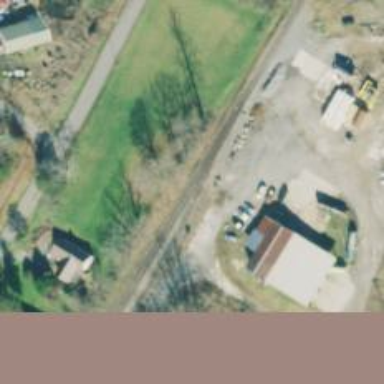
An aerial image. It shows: Railway siding with rails.